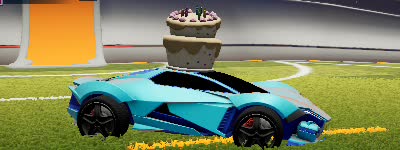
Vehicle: werewolf